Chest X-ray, AP view. Patient: 49 years old, sex M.
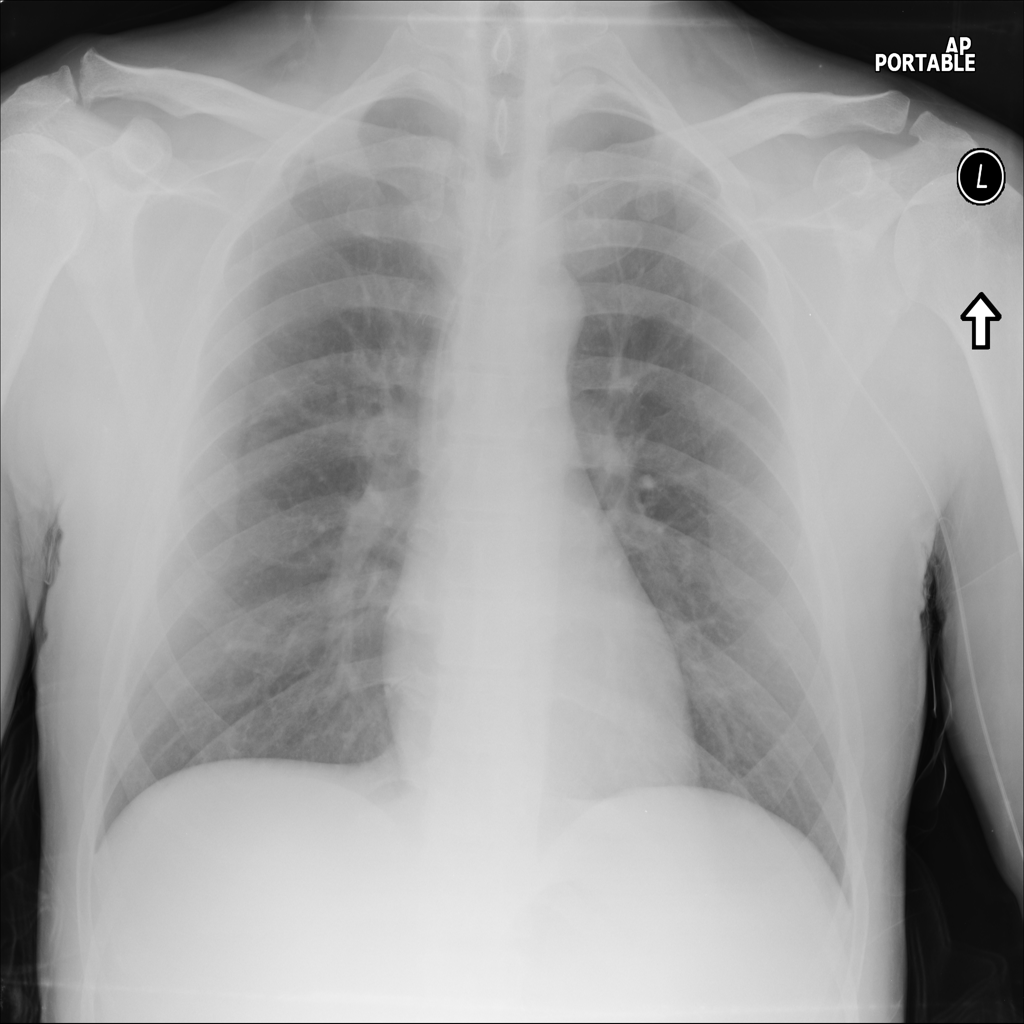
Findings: No Finding